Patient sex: M
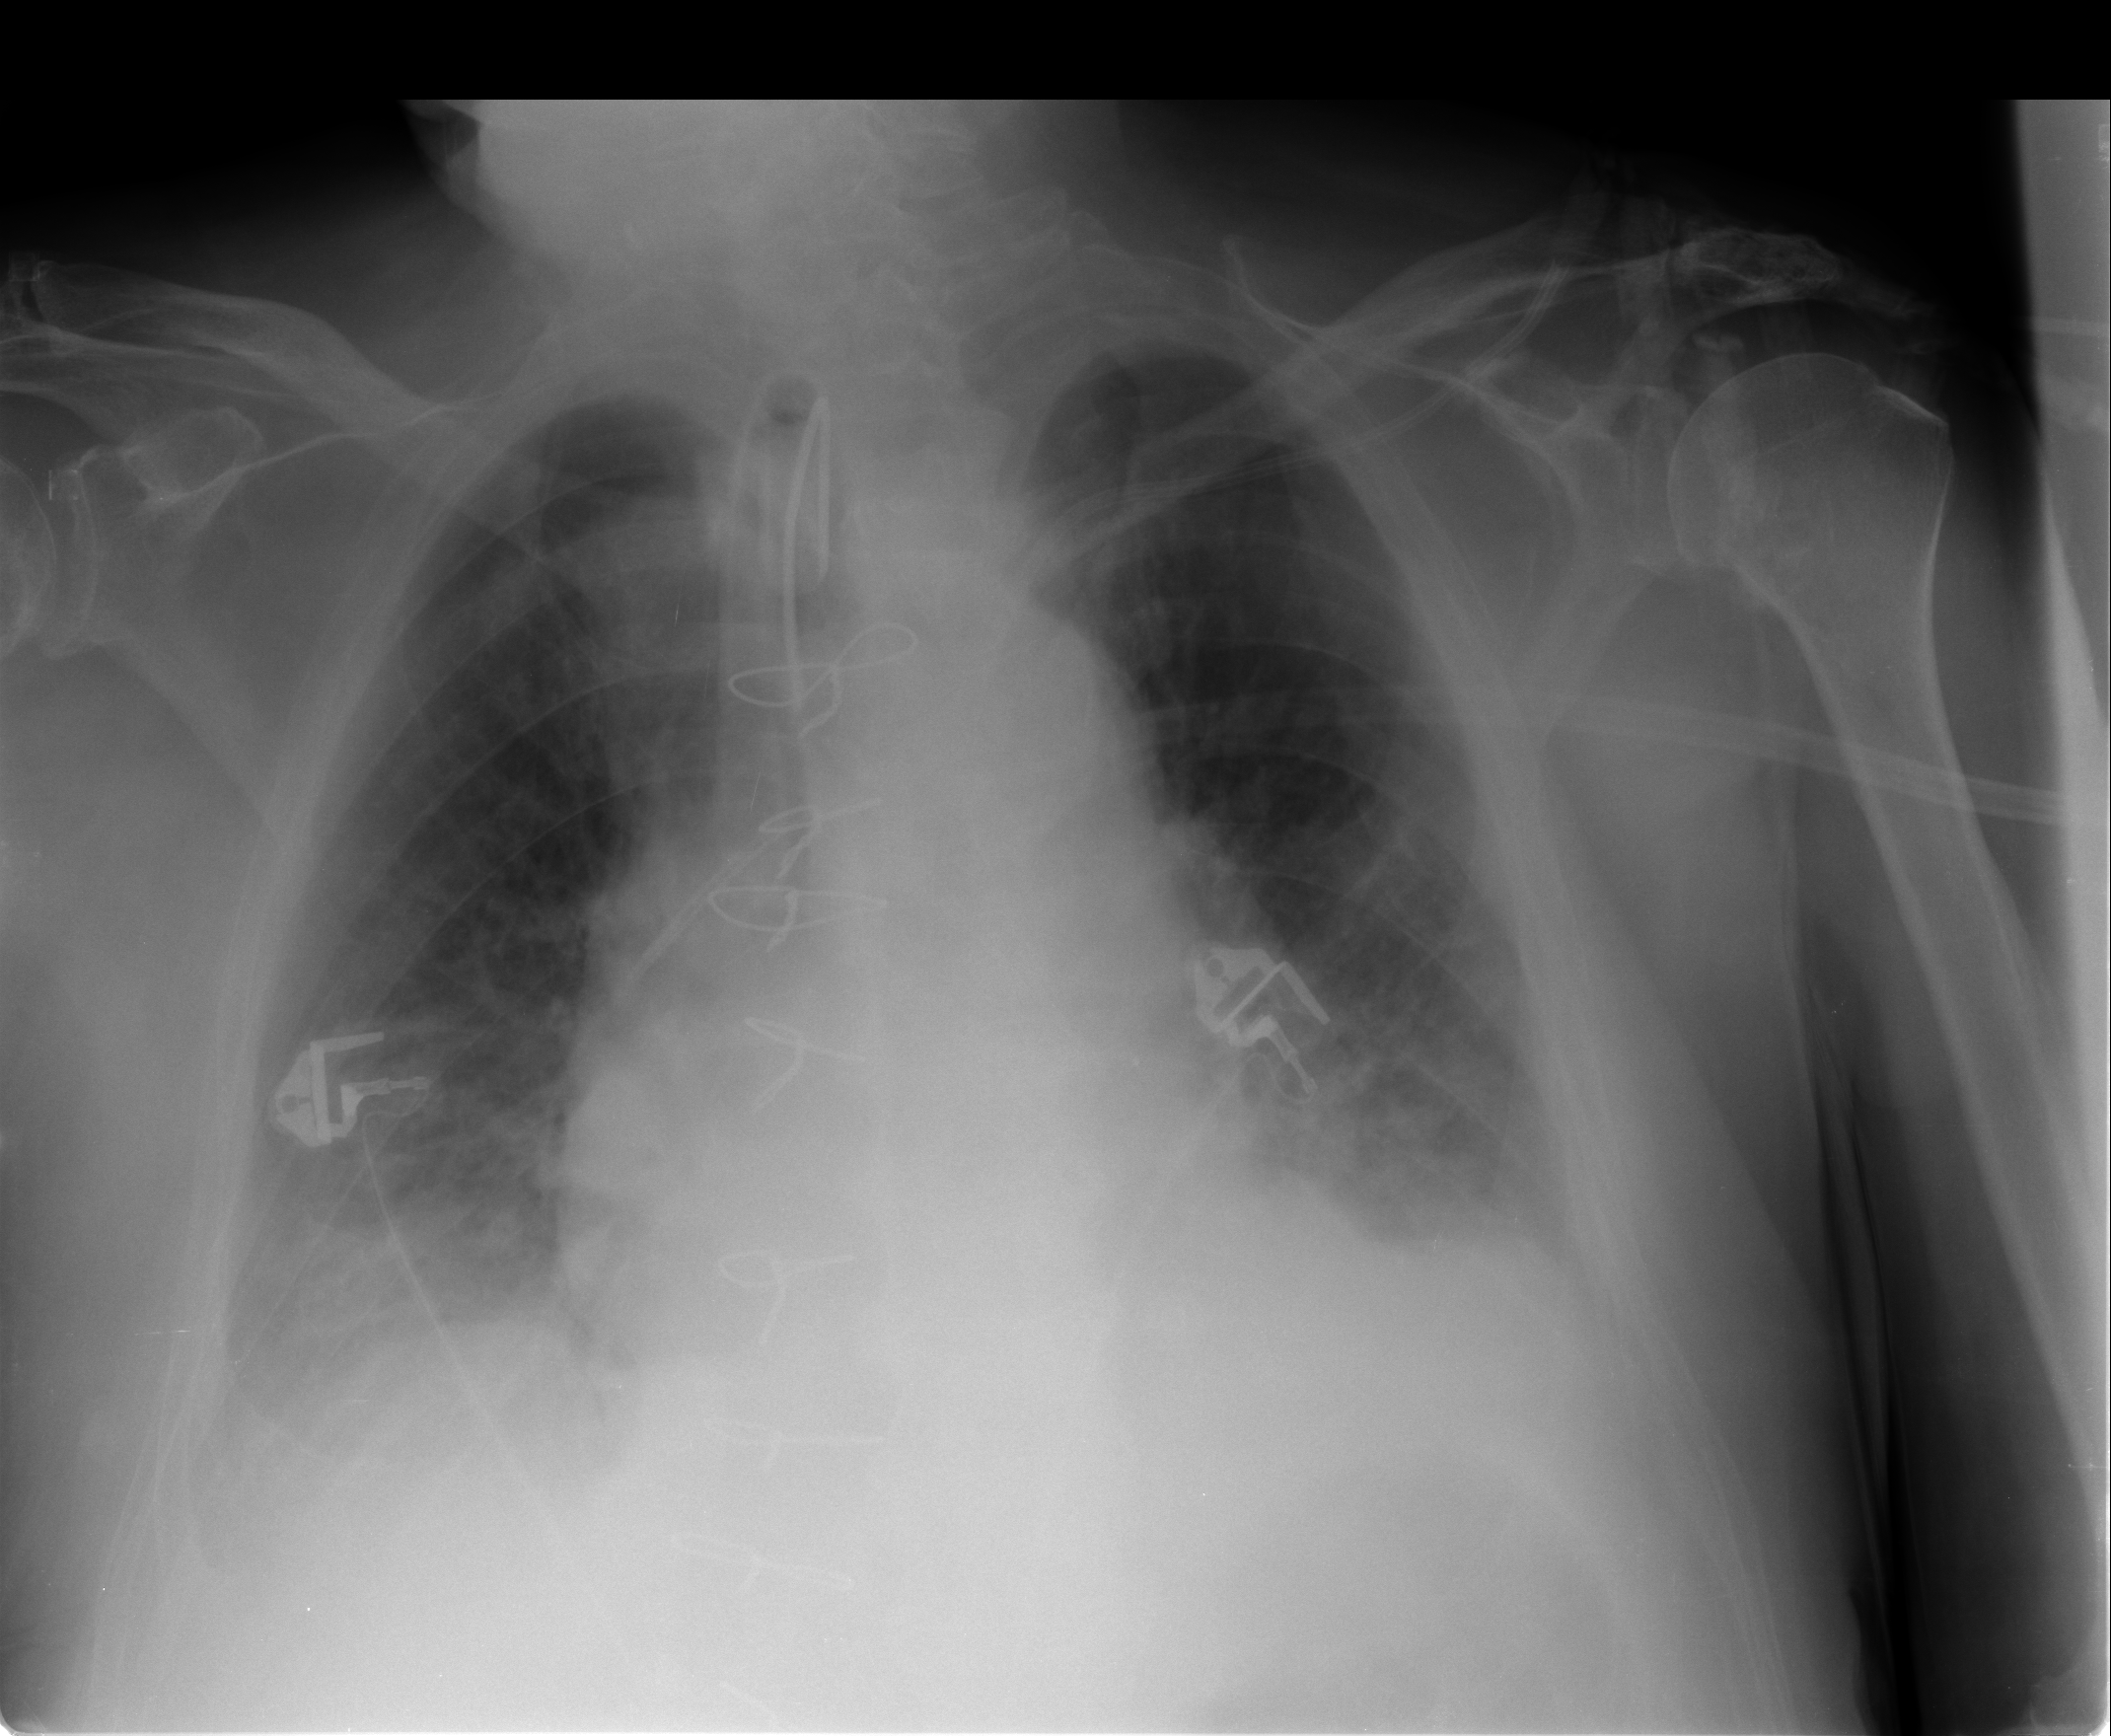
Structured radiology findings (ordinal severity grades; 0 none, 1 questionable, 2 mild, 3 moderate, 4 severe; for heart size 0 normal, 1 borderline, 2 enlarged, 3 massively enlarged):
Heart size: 2
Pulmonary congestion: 1
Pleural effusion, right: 2
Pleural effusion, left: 1
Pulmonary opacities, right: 1
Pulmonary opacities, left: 1
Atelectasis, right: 2
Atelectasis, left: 2